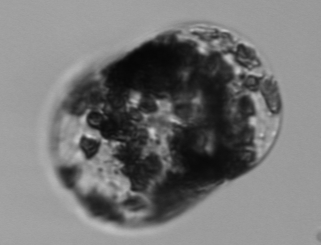
Label: Guinardia_flaccida